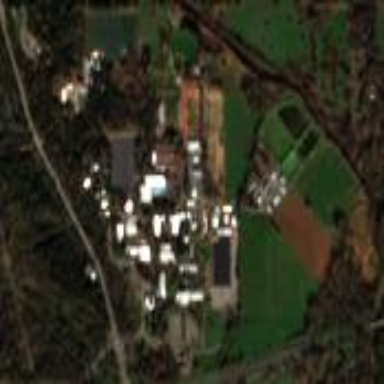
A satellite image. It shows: College.